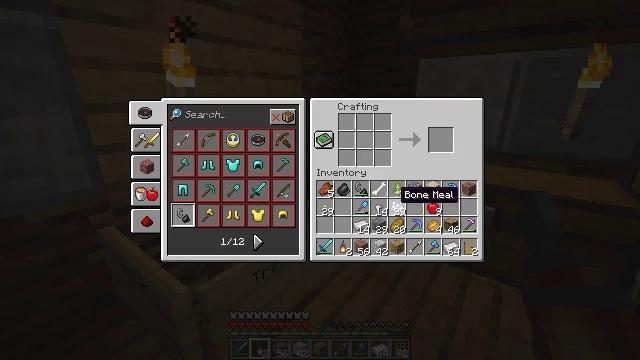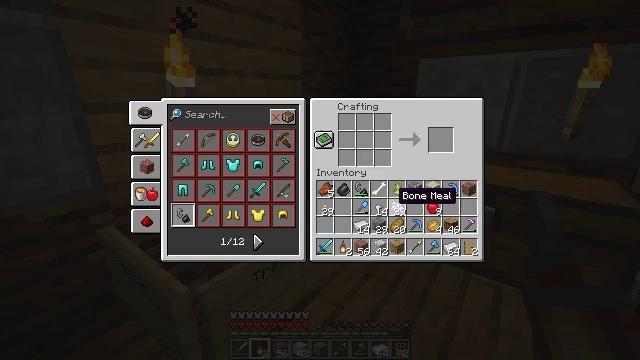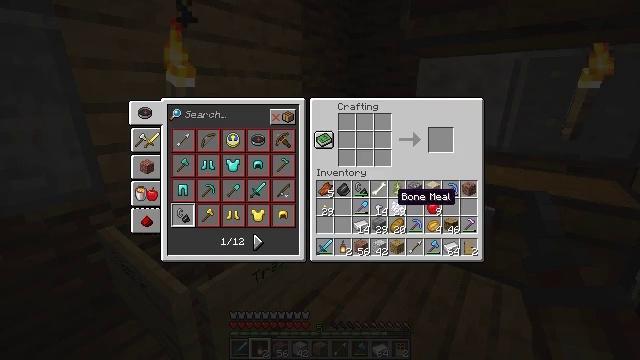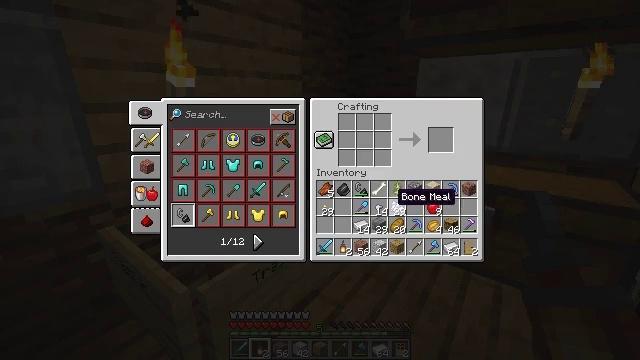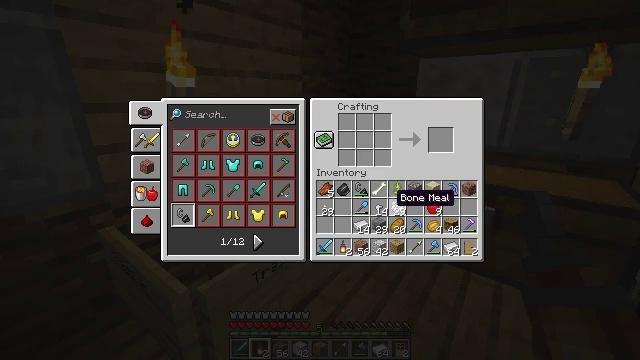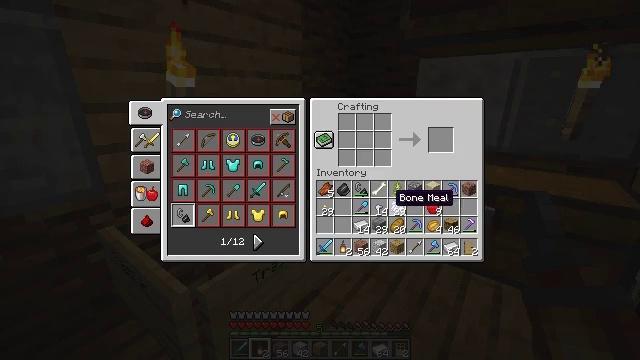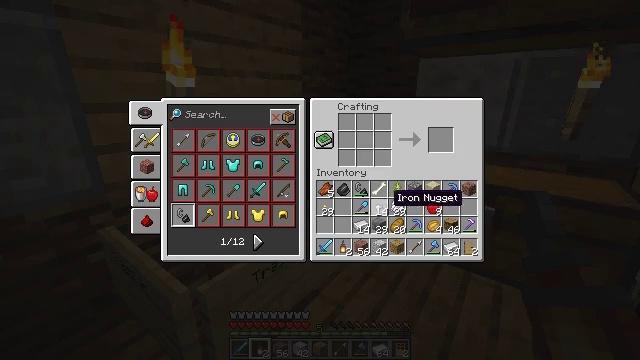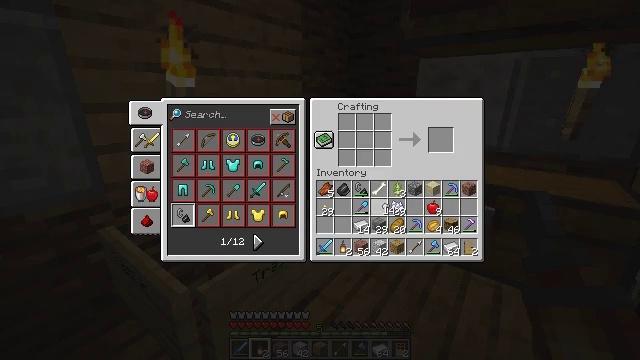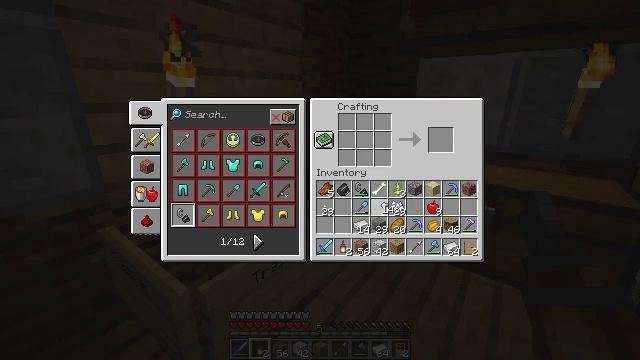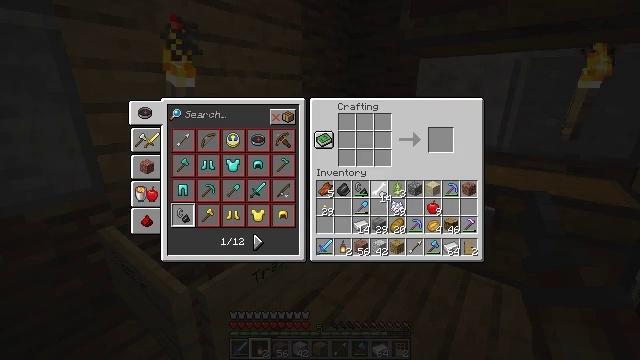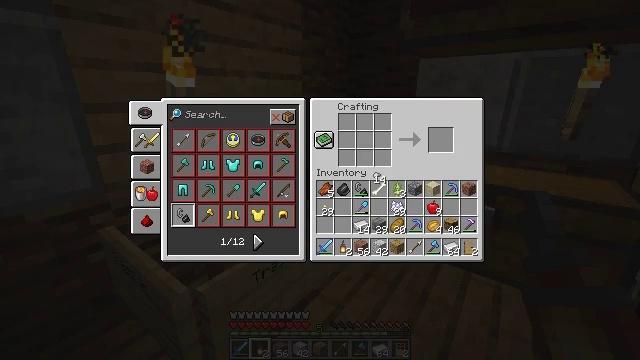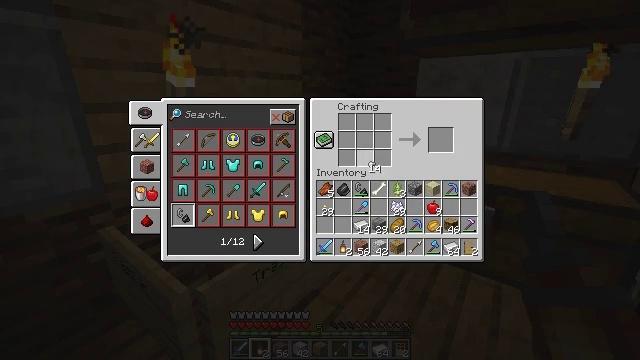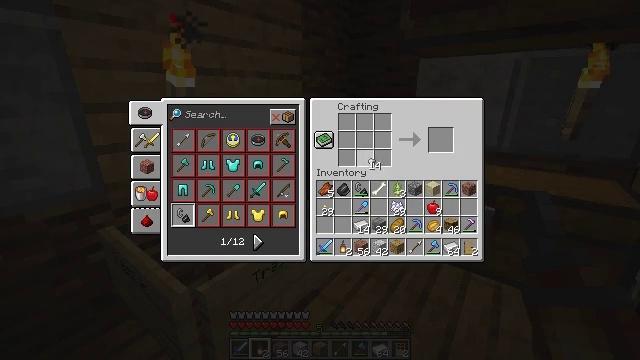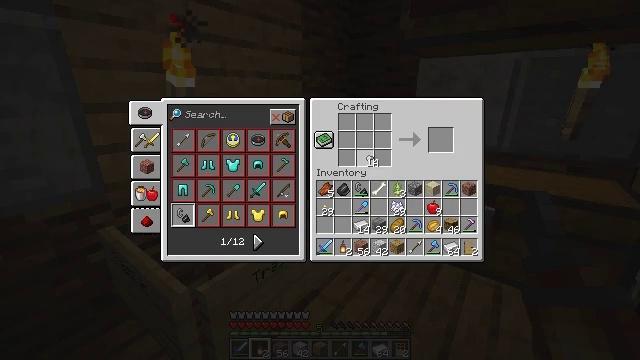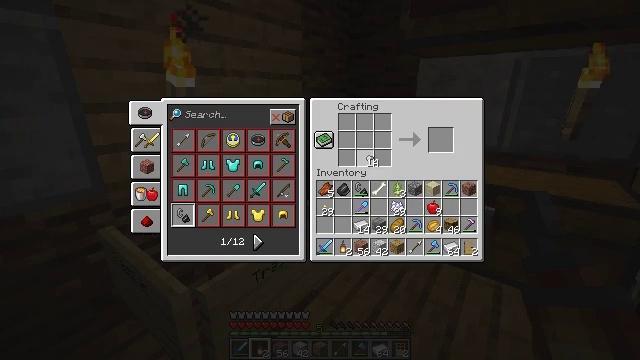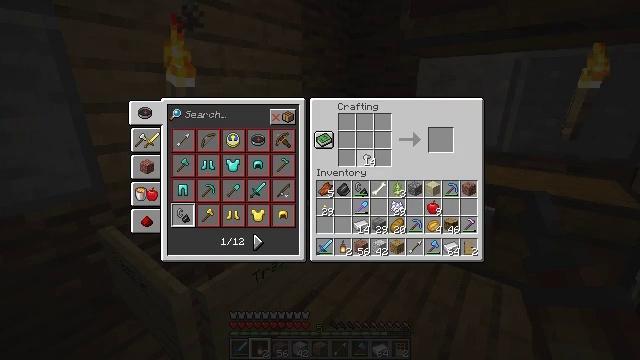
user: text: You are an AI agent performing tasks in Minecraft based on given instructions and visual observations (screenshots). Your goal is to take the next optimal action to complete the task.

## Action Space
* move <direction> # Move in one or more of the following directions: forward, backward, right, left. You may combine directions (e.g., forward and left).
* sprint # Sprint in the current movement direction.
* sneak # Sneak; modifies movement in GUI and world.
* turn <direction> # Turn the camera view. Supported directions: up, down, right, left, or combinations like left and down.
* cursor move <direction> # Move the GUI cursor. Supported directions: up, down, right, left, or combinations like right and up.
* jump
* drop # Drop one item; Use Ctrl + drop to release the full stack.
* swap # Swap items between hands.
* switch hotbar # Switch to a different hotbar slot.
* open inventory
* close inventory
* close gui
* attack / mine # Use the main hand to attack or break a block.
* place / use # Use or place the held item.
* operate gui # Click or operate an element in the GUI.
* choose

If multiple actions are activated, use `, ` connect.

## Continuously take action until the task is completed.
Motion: motion action
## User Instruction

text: Craft a chain with iron nuggets.
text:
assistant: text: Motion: sneak, open gui
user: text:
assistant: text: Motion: sneak
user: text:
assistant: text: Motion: no_op
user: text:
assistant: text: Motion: no_op
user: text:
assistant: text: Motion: no_op
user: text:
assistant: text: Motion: no_op
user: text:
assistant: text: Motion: operate gui
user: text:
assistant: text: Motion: operate gui
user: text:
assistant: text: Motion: cursor move up
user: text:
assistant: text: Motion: cursor move up
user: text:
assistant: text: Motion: cursor move up
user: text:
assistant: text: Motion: no_op
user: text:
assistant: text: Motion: no_op
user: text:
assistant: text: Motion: no_op
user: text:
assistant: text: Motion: no_op
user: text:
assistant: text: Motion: no_op
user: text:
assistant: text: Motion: no_op
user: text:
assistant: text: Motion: operate gui
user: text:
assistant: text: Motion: operate gui
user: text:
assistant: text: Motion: no_op
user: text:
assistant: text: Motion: no_op
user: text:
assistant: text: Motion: no_op
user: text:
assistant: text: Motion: no_op
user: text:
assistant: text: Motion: choose
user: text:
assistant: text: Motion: choose
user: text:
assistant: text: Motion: no_op
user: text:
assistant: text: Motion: cursor move up
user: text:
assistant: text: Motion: cursor move up
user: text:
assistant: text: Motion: no_op
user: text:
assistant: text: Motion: no_op